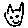
Label: cat